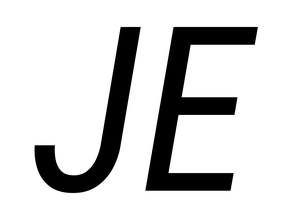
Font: Roboto-Italic_Condensed_Italic